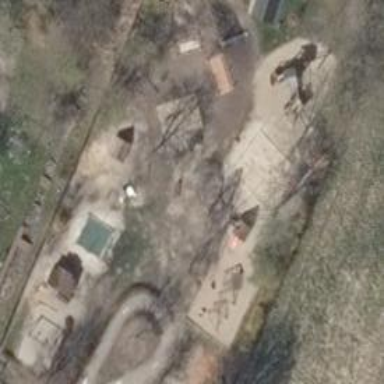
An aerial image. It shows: Playground with playground theme.